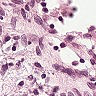
Metastatic tissue present: no